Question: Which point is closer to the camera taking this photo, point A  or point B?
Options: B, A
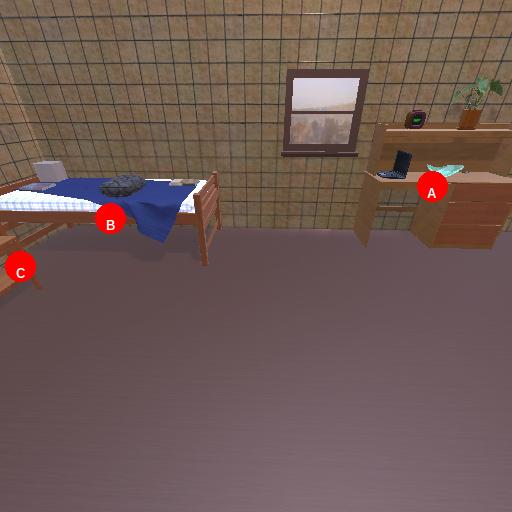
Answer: B